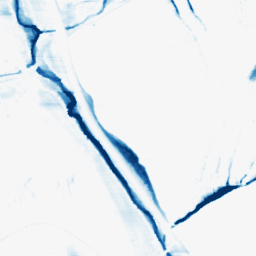
Category: morphological
Decomposition family: morphological_ellipse
Decomposition parameters: operation: closing
width: 5
height: 30
Upsampling method: bilinear
Upsampling parameters: scale: 4
Upsampling scale: 4